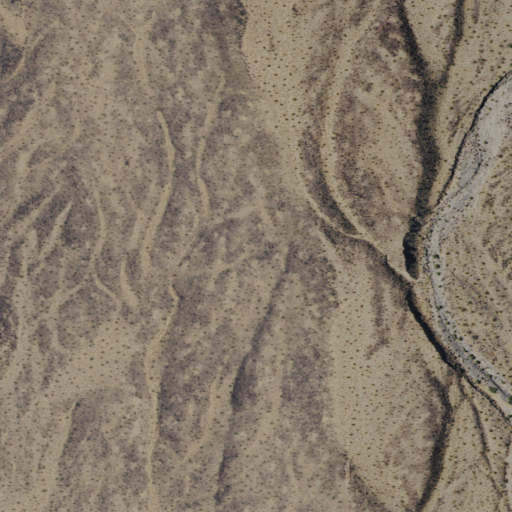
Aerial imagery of valley in California named Petroglyph Canyon containing only shrub